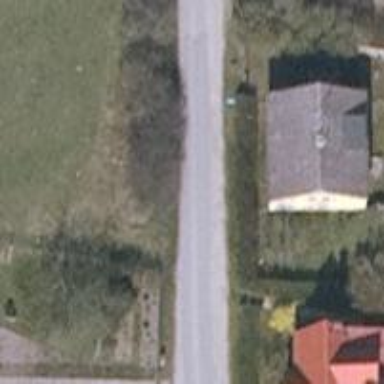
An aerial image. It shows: Residential road with asphalt surface.